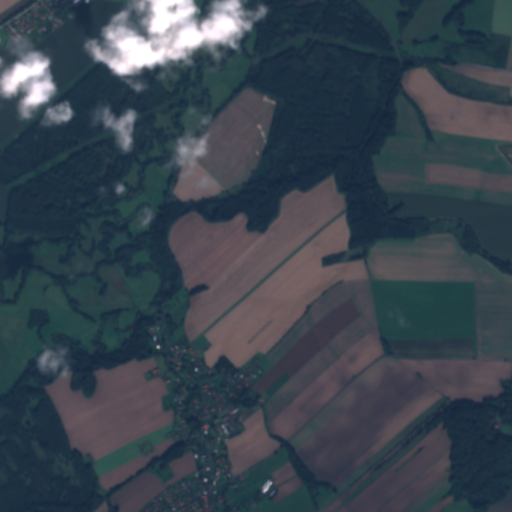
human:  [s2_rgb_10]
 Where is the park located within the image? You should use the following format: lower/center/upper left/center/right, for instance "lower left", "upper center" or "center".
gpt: The park is located in the left of the image.
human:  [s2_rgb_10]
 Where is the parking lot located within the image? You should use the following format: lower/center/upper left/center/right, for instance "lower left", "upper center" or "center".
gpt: The parking lot is located in the lower right of the image.
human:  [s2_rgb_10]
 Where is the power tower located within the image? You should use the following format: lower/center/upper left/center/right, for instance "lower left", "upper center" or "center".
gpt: There is no power tower in the image.